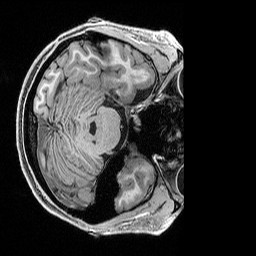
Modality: T1w
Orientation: axial
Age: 30
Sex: female
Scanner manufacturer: siemens
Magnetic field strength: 3 T
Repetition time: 2.5 s
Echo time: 0.00296 s